Aerial crown-view tile of a tropical tree (Barro Colorado Island, Panama), acquired 20250512:
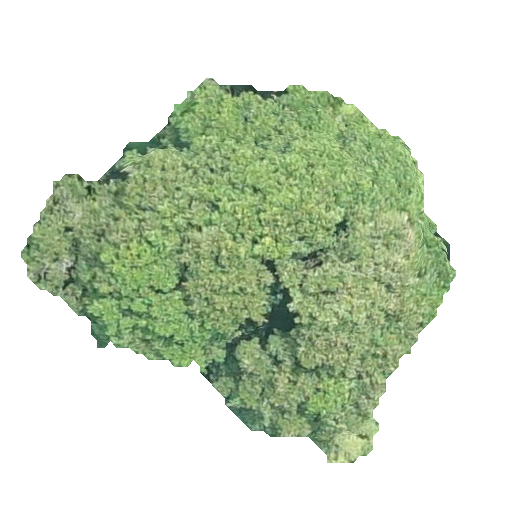
Species: Prioria copaifera
GBIF accepted scientific name: Prioria copaifera
Crown area: 148.889 m²